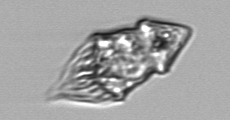
Label: Strombidium_inclinatum